Question: How can I change the first day letter from Google Calendar Chart to match the culture? Actually the months are right.

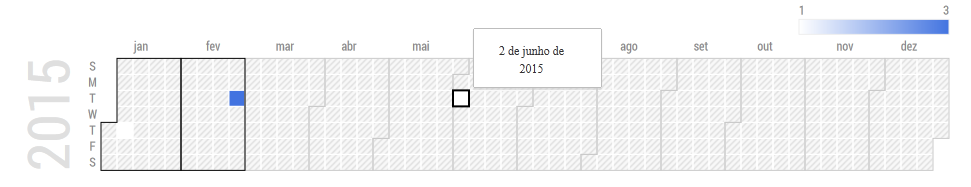
Answer: Use 'daysOfWeek: 'LMMJVSD'' in the var options of your HTML file